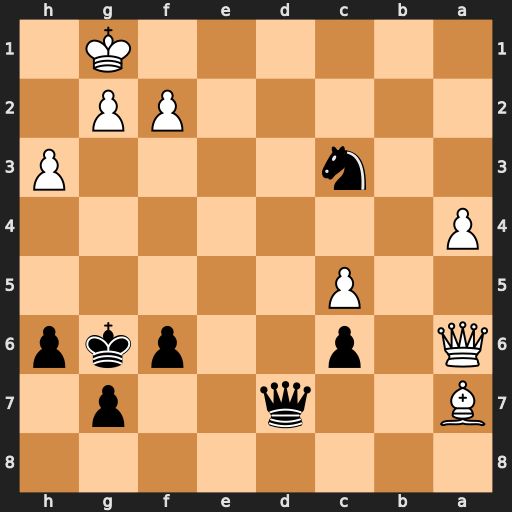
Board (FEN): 8/B2q2p1/Q1p2pkp/2P5/P7/2n4P/5PP1/6K1
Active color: b
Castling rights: -
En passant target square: -
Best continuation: Qd1+ Kh2 Ne2 Qxe2 Qxe2